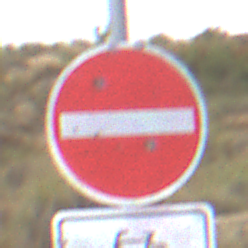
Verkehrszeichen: VerbotDerEinfahrt
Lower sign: EinspurigeFahrzeugeFrei1
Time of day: Midday
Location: Outdoor (Nature)
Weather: Overcast
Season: NotSpecified
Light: Natural